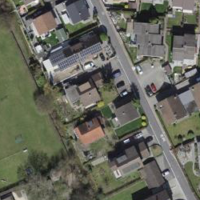
EUNIS habitat code: 54
Species observed at this site:
Prunus padus
Petasites albus